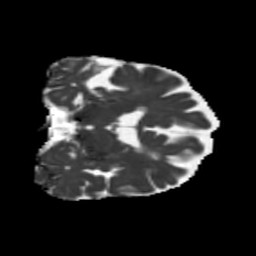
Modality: MD
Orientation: coronal
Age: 73
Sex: female
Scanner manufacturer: siemens
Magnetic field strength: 3 T
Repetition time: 5.25 s
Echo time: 0.08 s